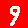
Digit: 9